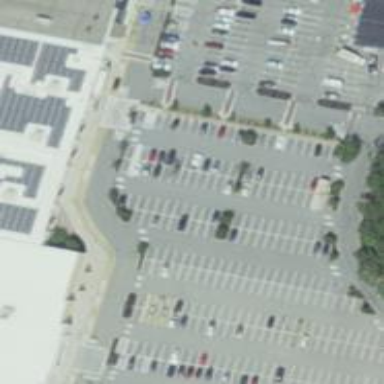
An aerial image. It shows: Parking space is available.